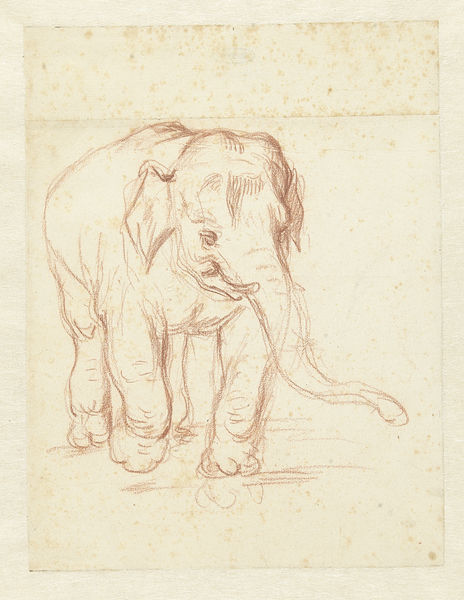
Titel: Lopende olifant
Künstler: Petrus Camper
Standort: Amsterdam
Institution: Rijksmuseum
Schlagwörter: angriff, körper, braun, ohr, skizze, zeichnung, rot, tier, masse, jung, lang, auge, haare, ohren, laufen, grafik, rechteck, kohle, strich, bleistift, riechen, gehend, schreiten, horizontal, rötel, elfenbein, elefant, rüssel, laufend, wuchtig, stosszahn, zeichnung elefant rü, rlötel